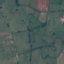
Label: Pasture